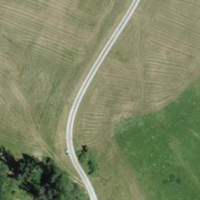
EUNIS habitat code: 24
Species observed at this site:
Salvia pratensis